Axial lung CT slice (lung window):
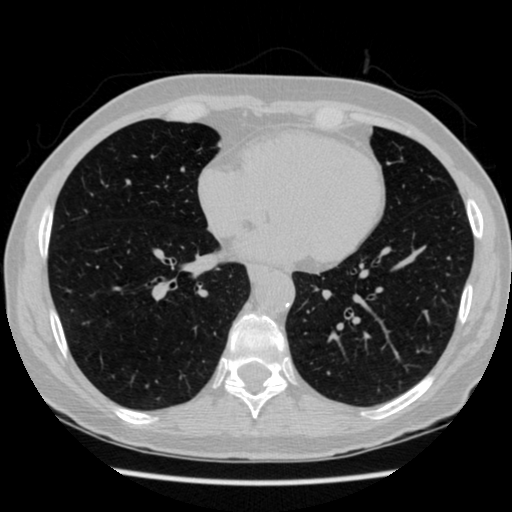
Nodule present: no